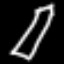
Label: pencil